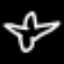
Label: airplane